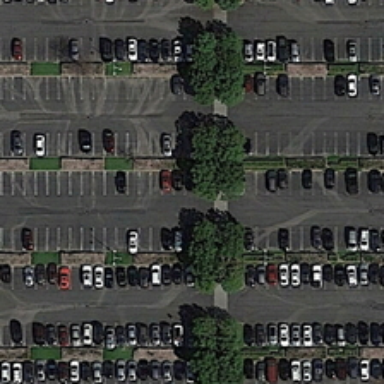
A row of green trees are in a middle of a large parking lot .